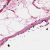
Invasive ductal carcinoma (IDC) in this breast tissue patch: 0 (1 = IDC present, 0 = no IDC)